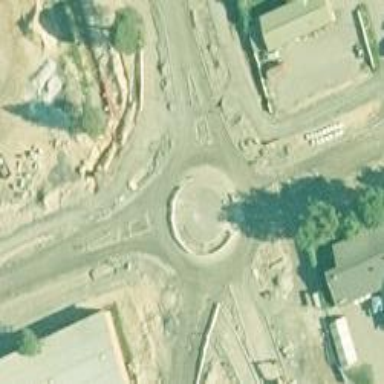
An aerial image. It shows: Secondary road with asphalt surface leading to roundabout.